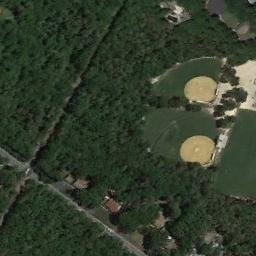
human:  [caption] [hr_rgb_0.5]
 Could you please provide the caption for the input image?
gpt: There are two baseball diamonds on the right side of the forest .

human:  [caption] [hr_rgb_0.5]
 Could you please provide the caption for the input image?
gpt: Two adjacent baseball diamonds in the forest .

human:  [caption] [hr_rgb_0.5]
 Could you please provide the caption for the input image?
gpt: Two baseball diamonds are surrounded by many trees .

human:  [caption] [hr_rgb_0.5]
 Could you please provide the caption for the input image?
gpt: There is a red track next to the baseball field .

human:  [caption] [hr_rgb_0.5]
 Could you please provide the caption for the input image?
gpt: There are many trees around the baseball diamonds .